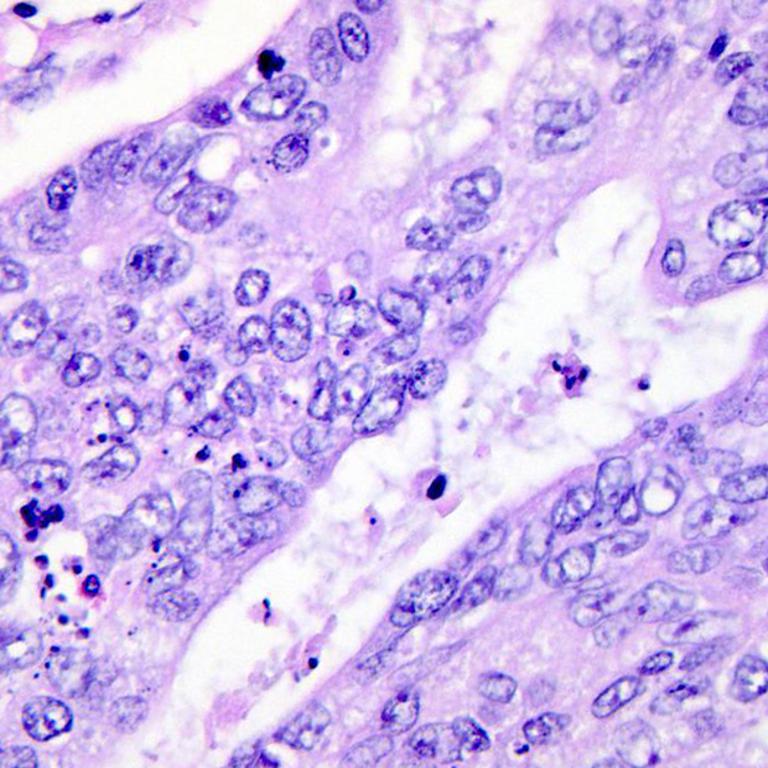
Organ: colon
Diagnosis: adenocarcinomas